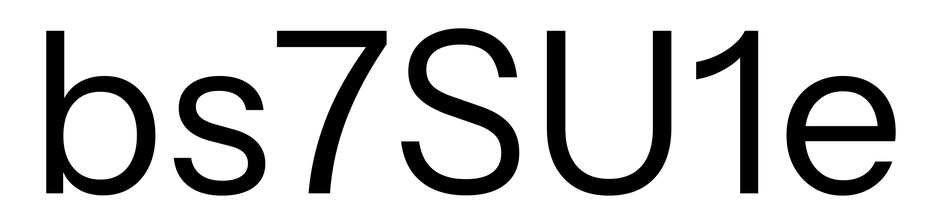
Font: InstrumentSans_Regular